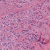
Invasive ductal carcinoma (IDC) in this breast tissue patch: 1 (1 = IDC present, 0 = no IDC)